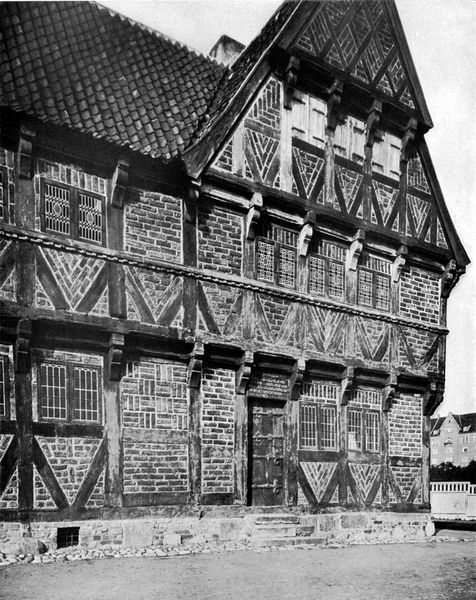
Titel: Das Bürgermeisterhaus zu Aarhus/Dänemark
Standort: Aarhus (EU - Dänemark)
Schlagwörter: fenster, holz, straße, tür, dach, gebäude, haus, gitter, schornstein, ziegel, stufen, foto, eingang, eisen, schwarzweiß, ziegelsteine, mittelalter, fachwerk, ständer, beschlag, schindel, gibel, butzen, gefache